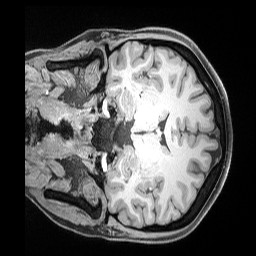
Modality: T1w
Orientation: coronal
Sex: female
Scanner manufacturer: siemens
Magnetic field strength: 3 T
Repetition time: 2.53 s
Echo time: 0.00169 s